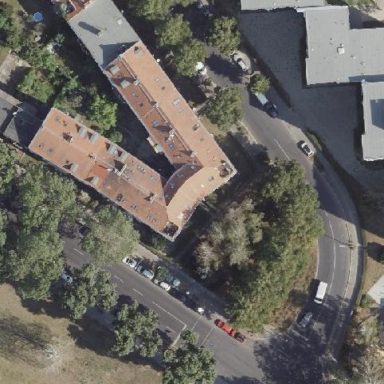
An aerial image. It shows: Hipped-roof apartment building with roof tiles.